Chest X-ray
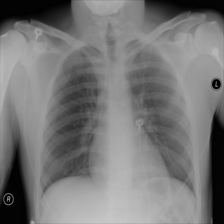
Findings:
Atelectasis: negative
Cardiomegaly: negative
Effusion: negative
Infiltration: negative
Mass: negative
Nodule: negative
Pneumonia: negative
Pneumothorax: negative
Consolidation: negative
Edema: negative
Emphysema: negative
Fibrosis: negative
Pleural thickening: negative
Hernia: negative